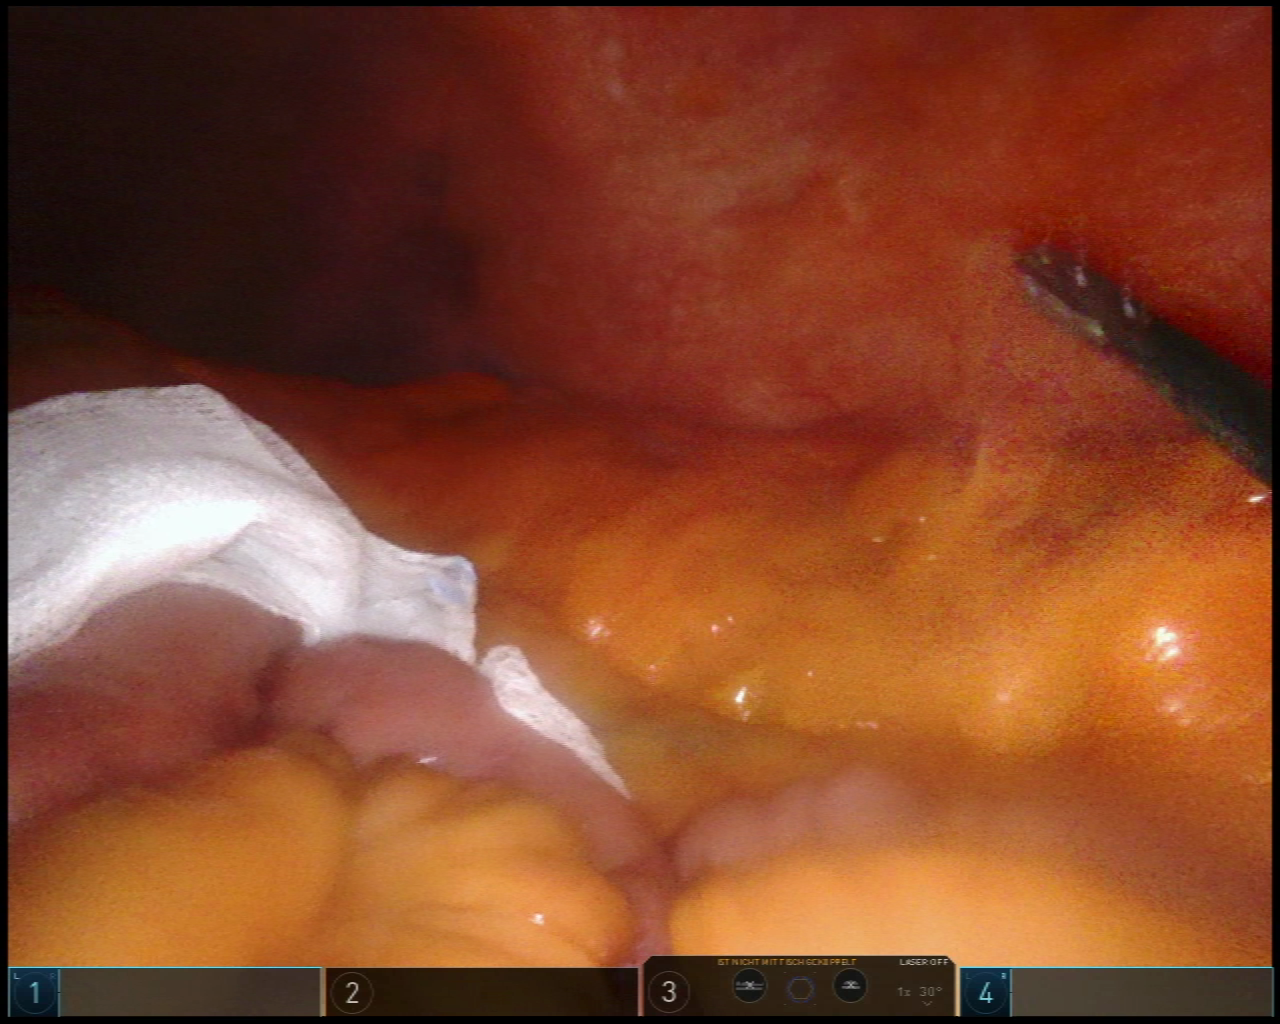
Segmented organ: abdominal_wall
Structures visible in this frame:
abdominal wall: yes
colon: no
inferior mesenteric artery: no
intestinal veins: no
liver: no
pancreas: no
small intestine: yes
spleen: no
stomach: no
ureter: no
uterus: no
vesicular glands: no